Field crop: tomato
Growth stage: 1
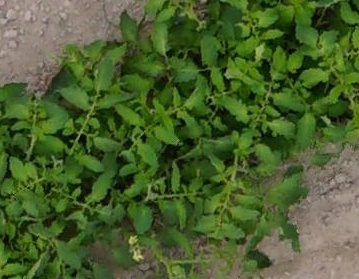
Species: tomato